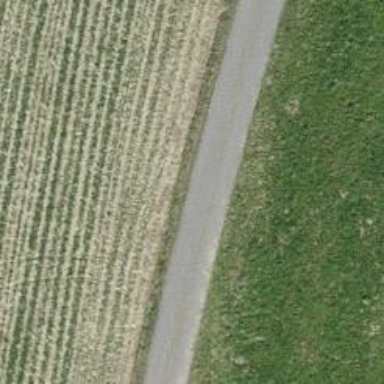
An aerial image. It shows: Well-maintained track road of grade 1.